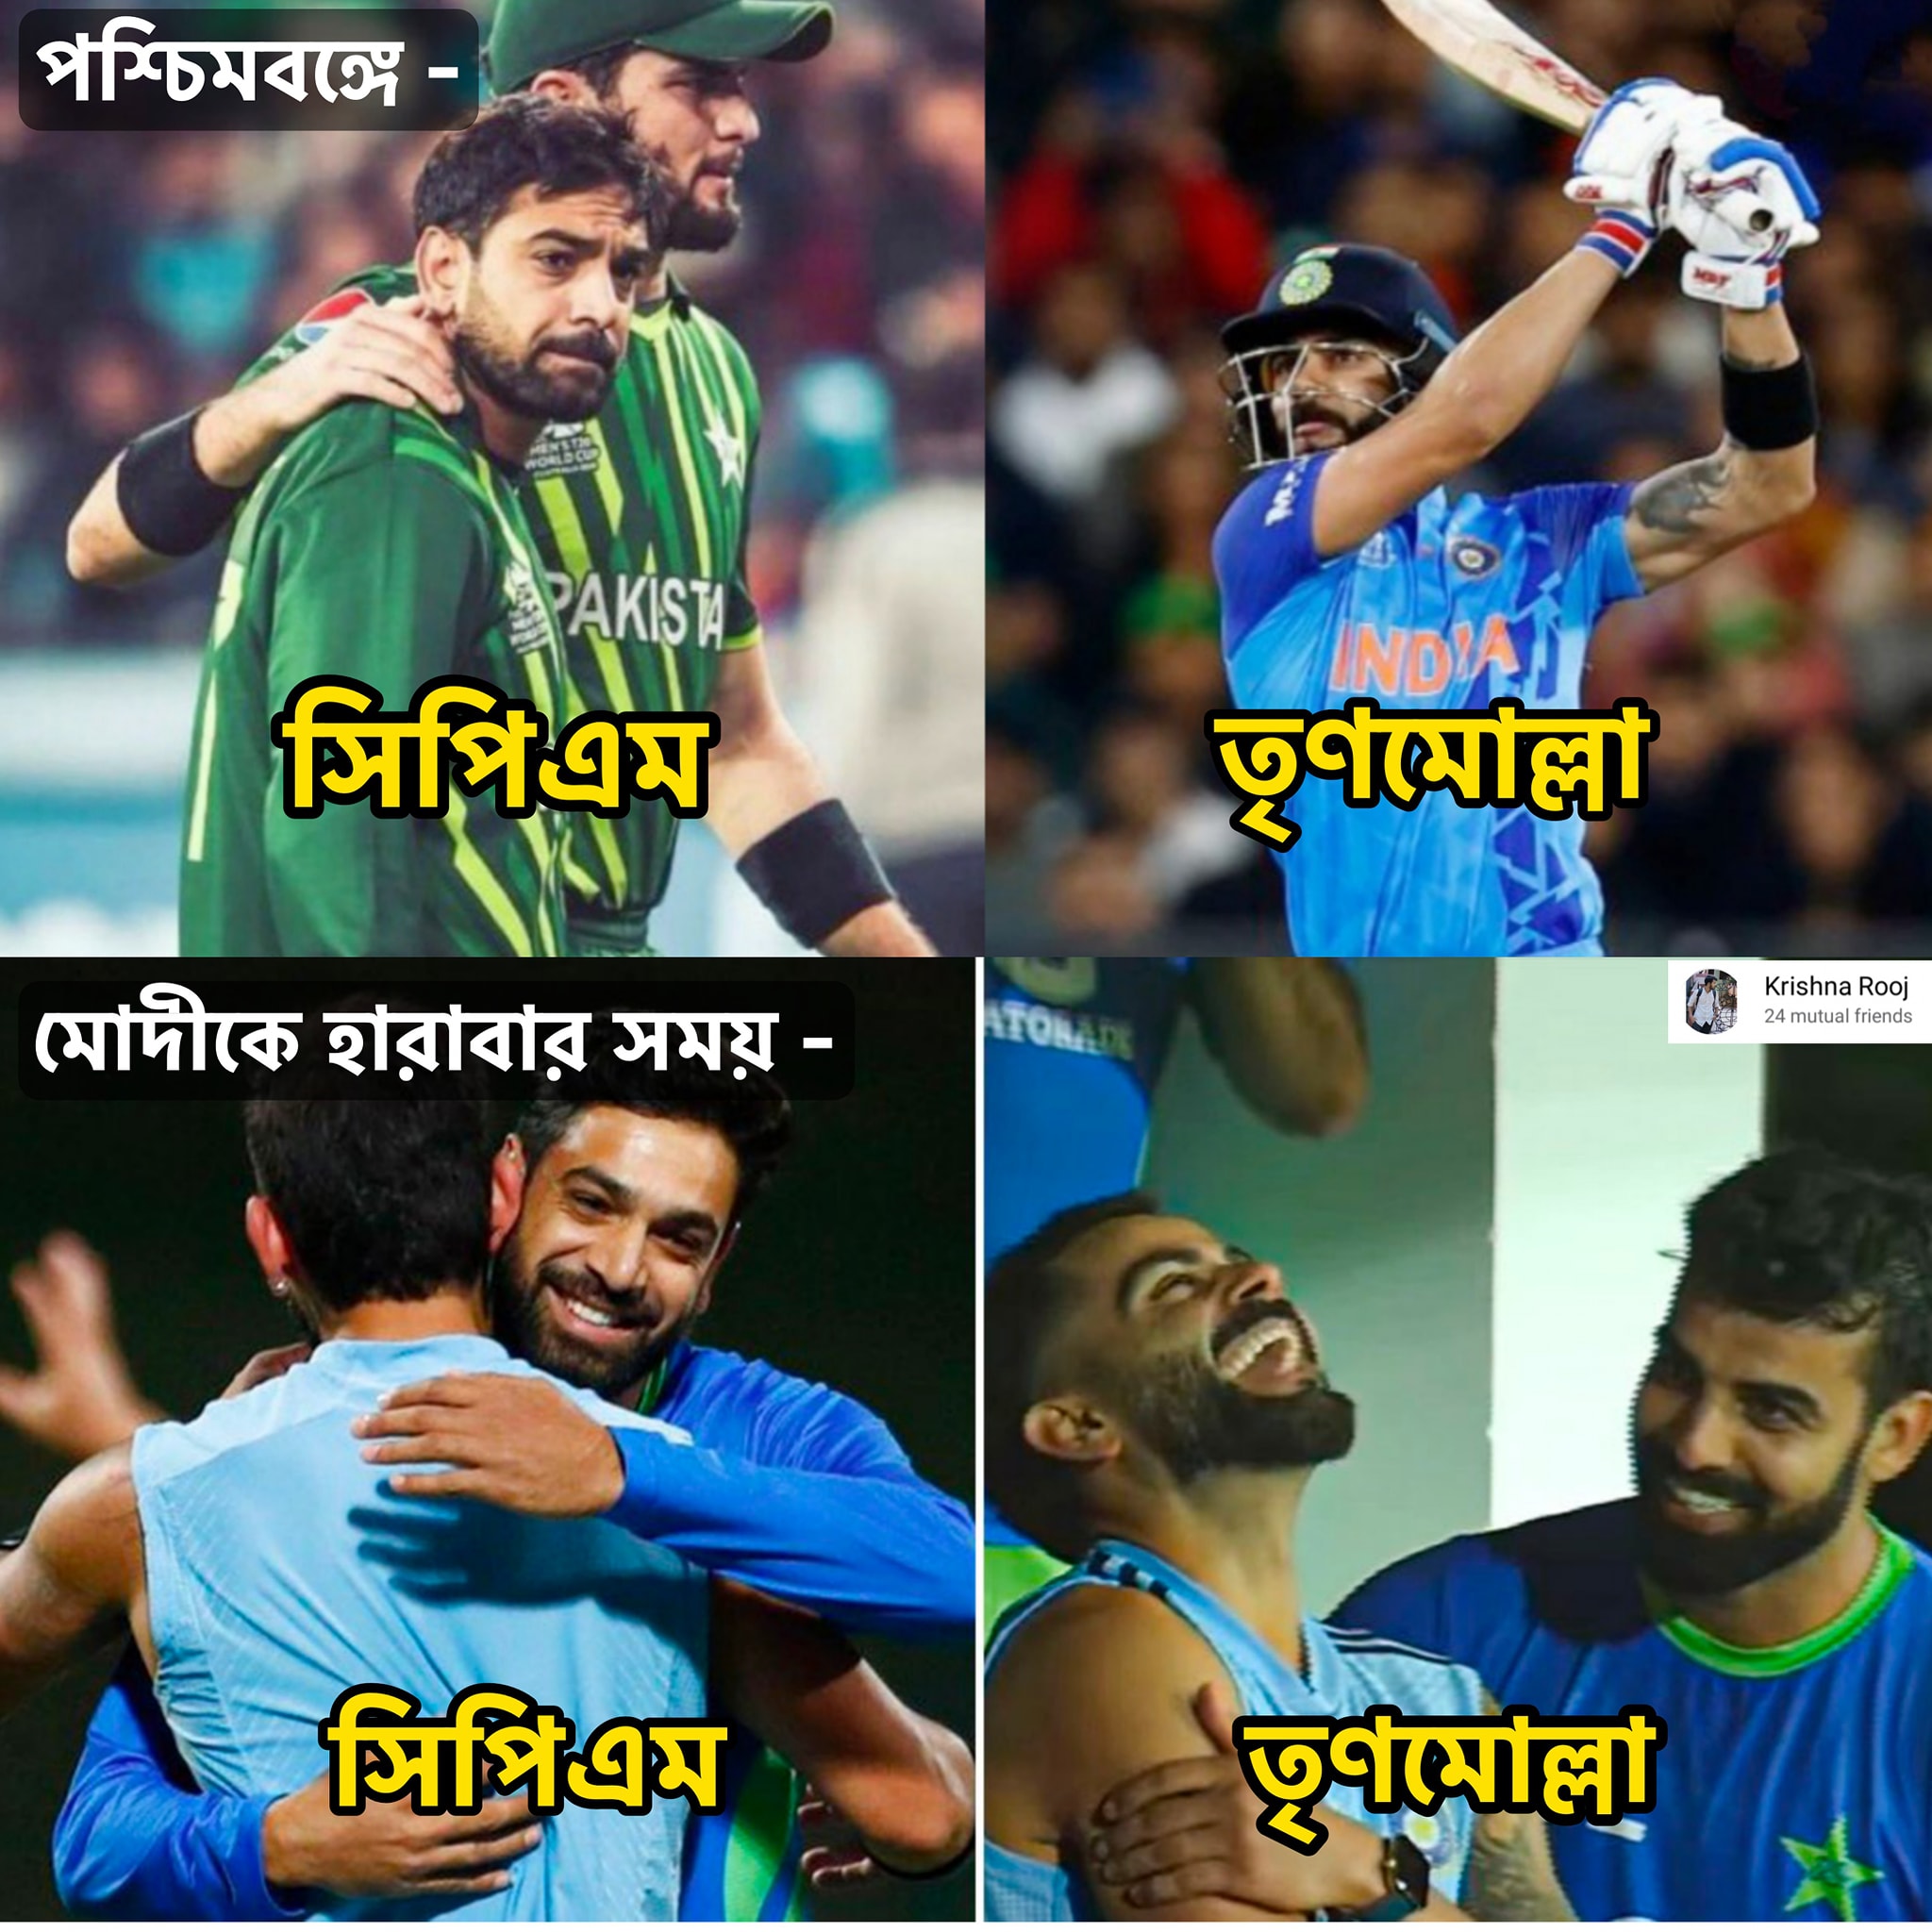
Text: পশ্চিমবঙ্গে সিপিএম তৃণমোল্লা মোদীকে হারাবার সময় সিপিএম তৃণমোল্লা
Label: Hate
Hate category: Political
Targeted group: Organization